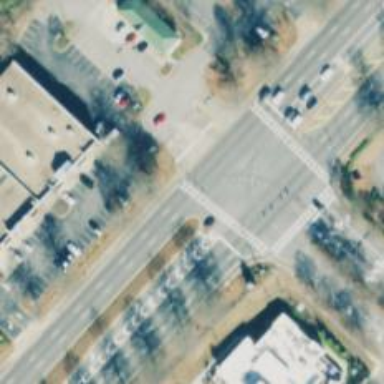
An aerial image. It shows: Zebra crossing on the road.